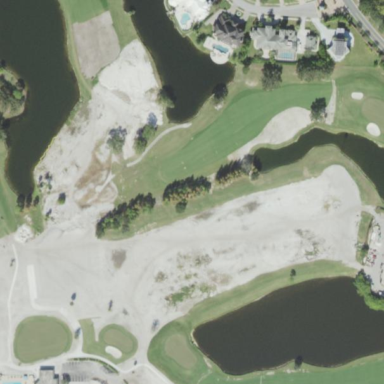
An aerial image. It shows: Grassy area designated as golf fairway.